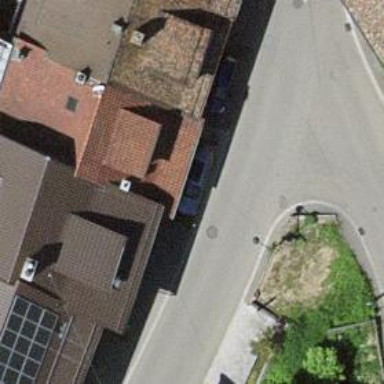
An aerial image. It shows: Restaurant.